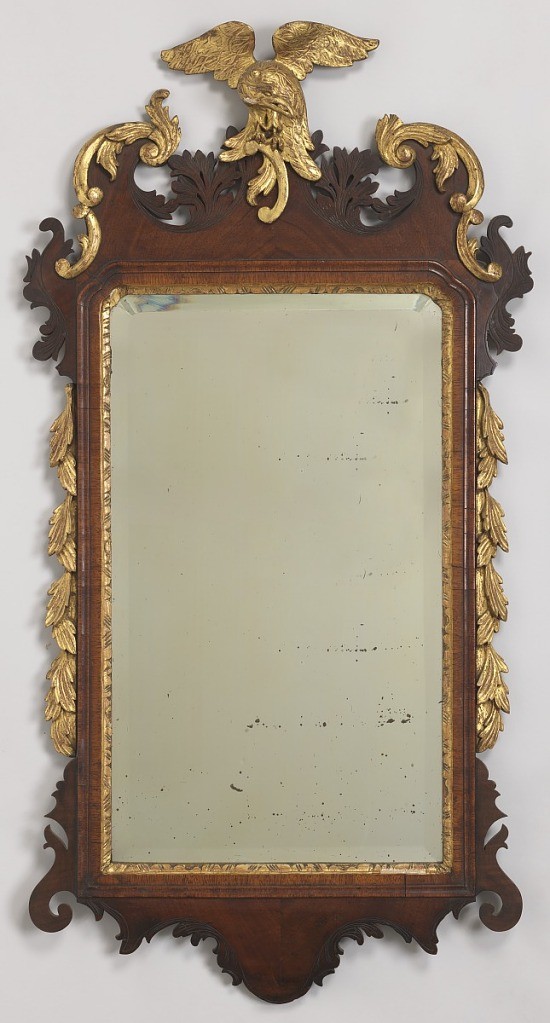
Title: Mirror
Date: ca. 1755
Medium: Carved mahogany and mahogany veneered carved gessoed and gilt pine, silvered glass.
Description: Carved and gilded vertical frame, double arch at top with centered tall pyramid of assymetrical foliage carved a jour and tall curved leaf forms at each corner which flow into serpentine curves and then join straight sides; flowers entwined around straight sides; bottom raid duplicates curve at top rail and has assymetrical group of foliage carved at center. Mirror made in two pieces.